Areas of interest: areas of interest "Lower Wang Vegetable Market"
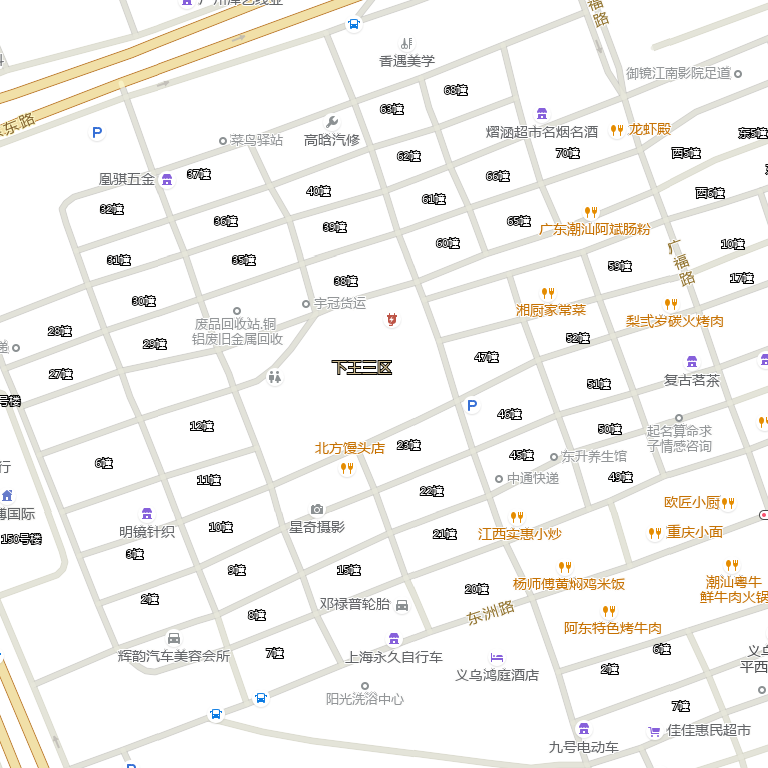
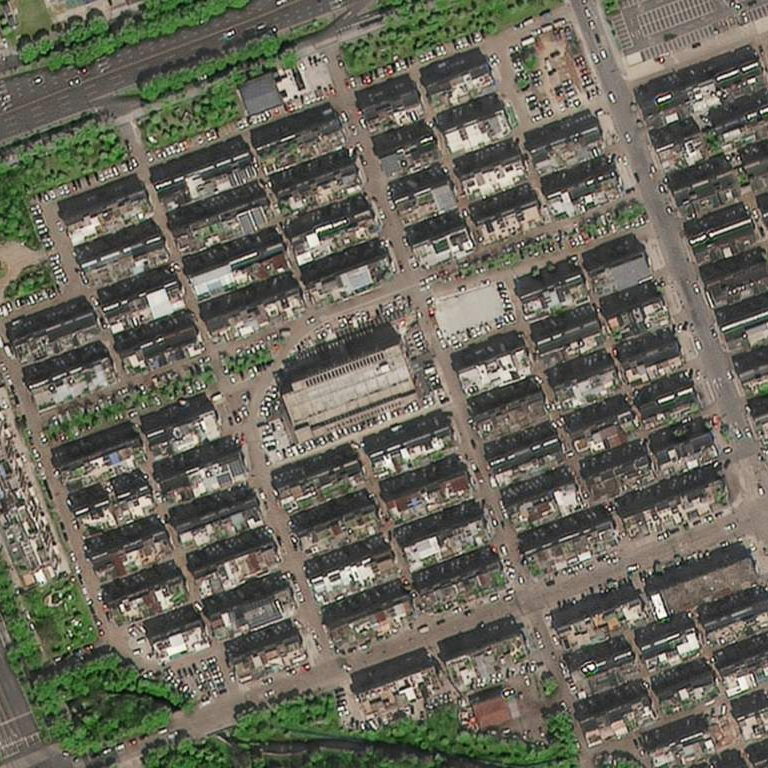